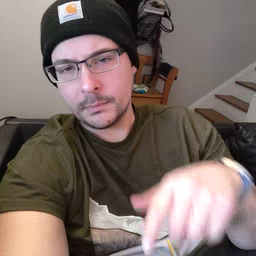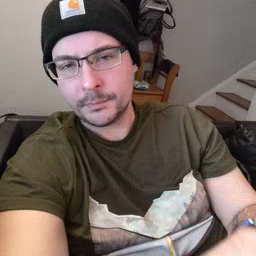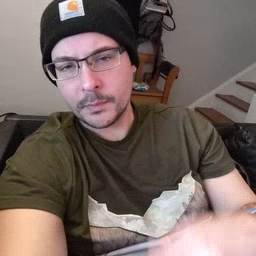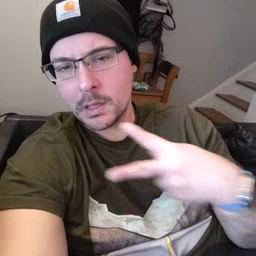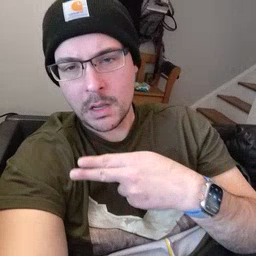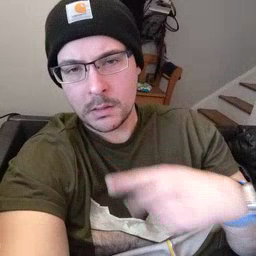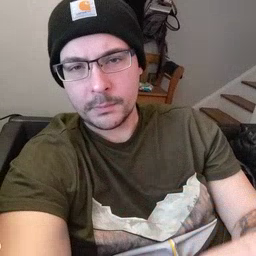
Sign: cut